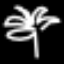
Label: palm tree